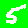
Digit: 5